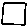
Label: square